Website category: game
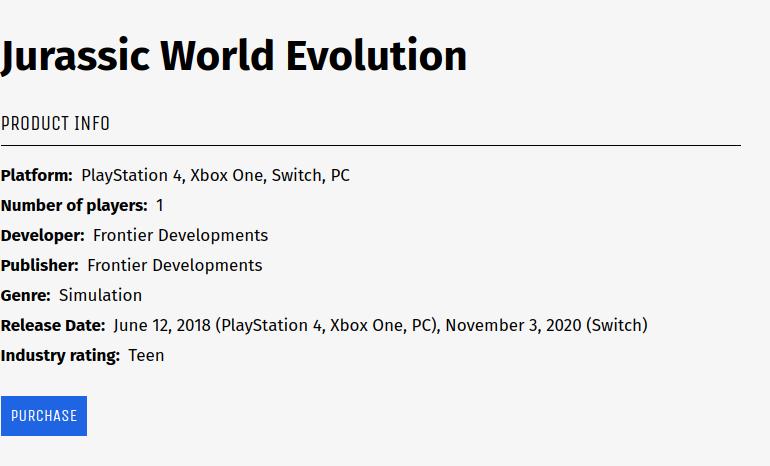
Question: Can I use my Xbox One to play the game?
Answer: yes

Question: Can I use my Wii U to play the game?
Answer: no

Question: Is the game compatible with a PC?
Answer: yes

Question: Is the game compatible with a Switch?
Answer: yes

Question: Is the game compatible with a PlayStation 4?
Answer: yes

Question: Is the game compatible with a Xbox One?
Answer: yes

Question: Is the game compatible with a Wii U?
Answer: no